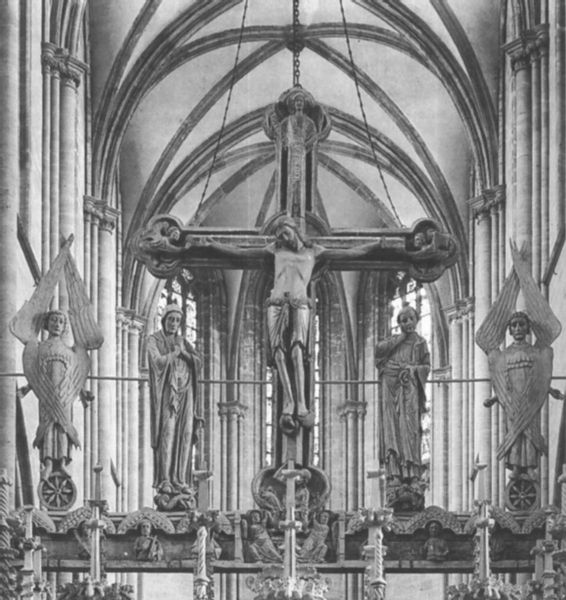
Titel: Kreuzigungsgruppe über dem Lettner
Standort: Halberstadt, Dom (EU - D - Sachsen-Anhalt)
Schlagwörter: dunkel, flügel, fenster, hell, holz, lichter, kirche, gotik, engel, kerze, kerzen, foto, hängen, kreuz, altar, kerzenständer, kreuzrippe, dienste, gotisch, christus, jesus, kreuzigung, pieta, apostel, hängt, goto